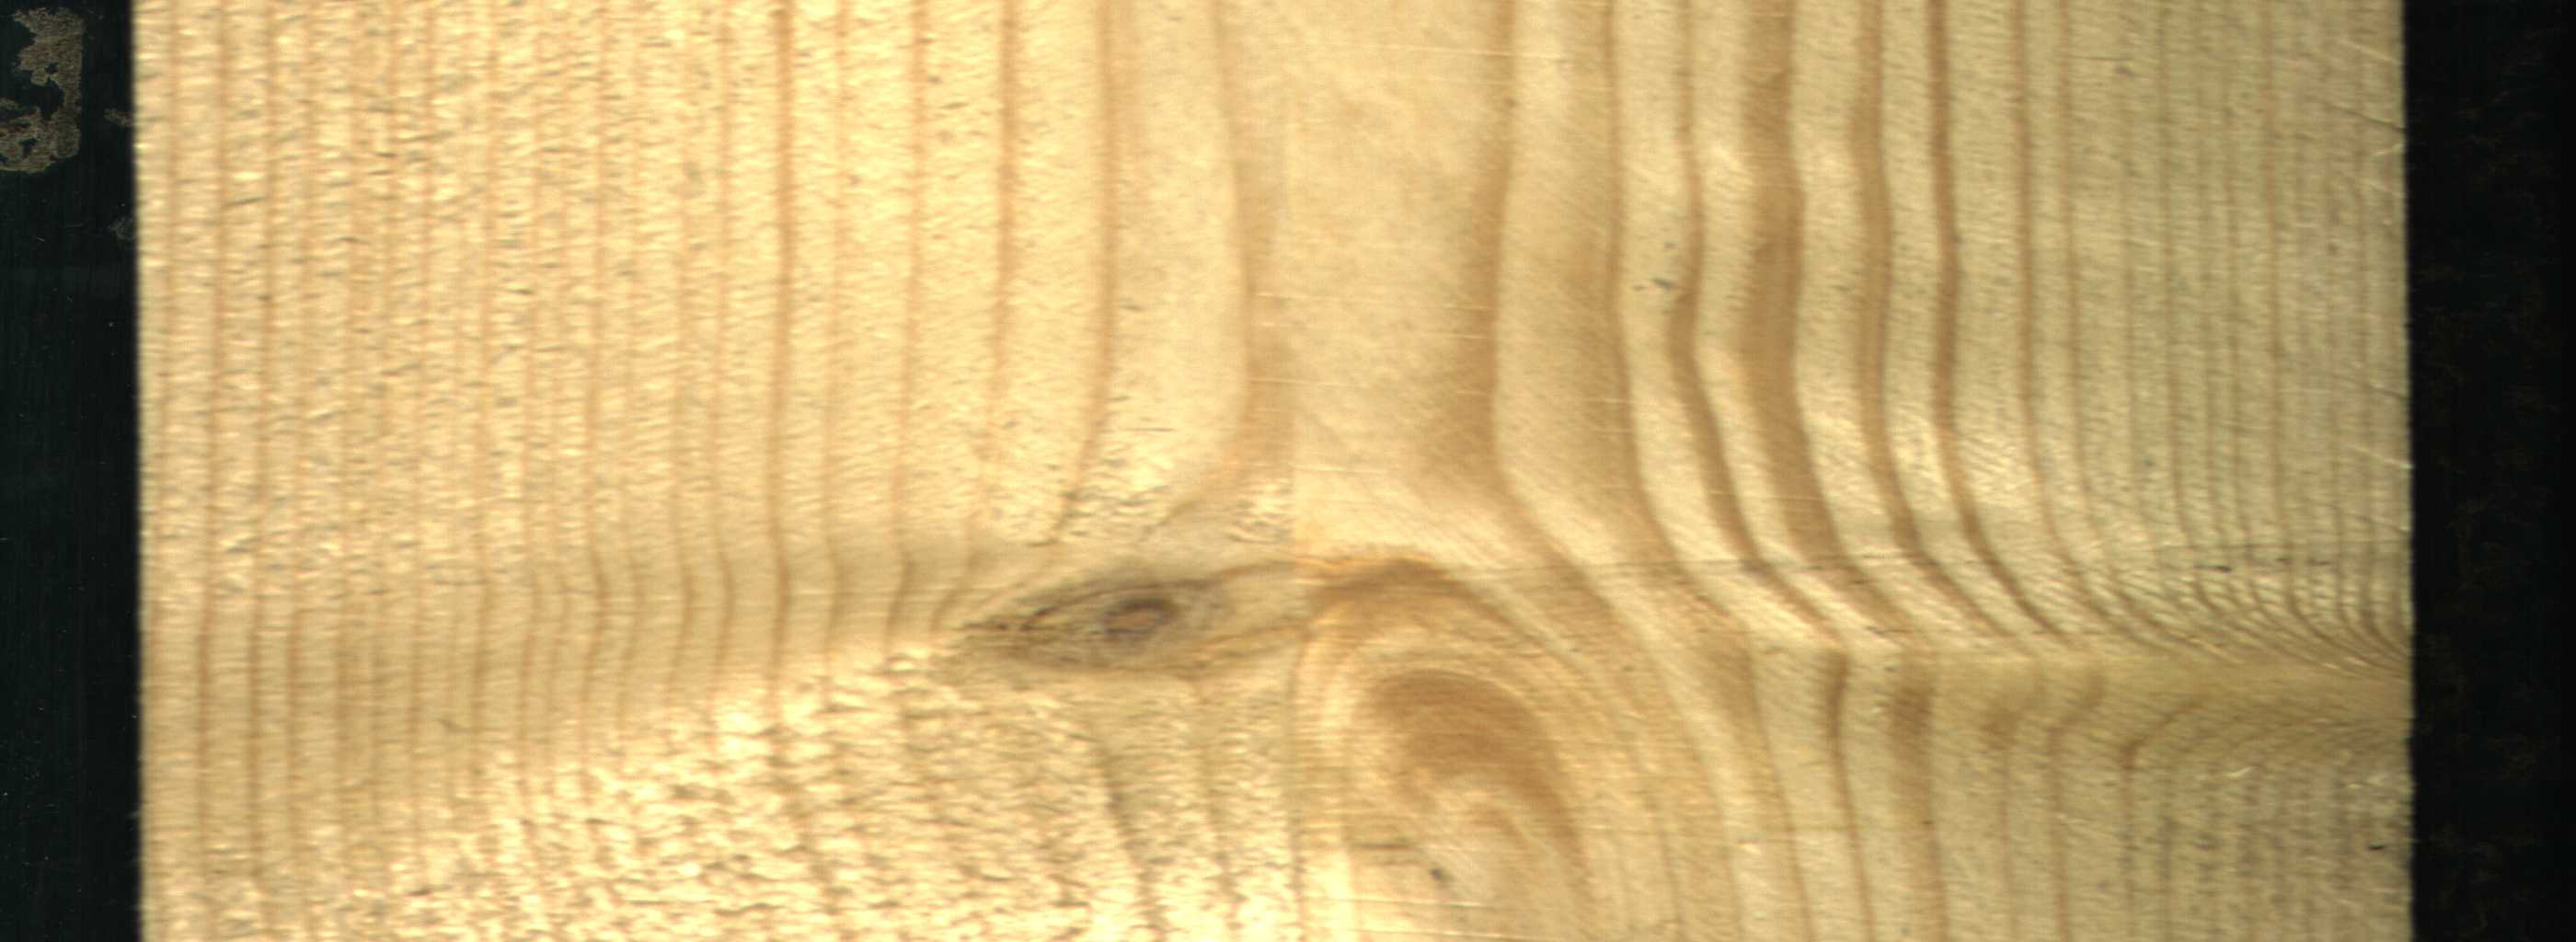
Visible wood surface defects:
Live_Knot
Live_Knot